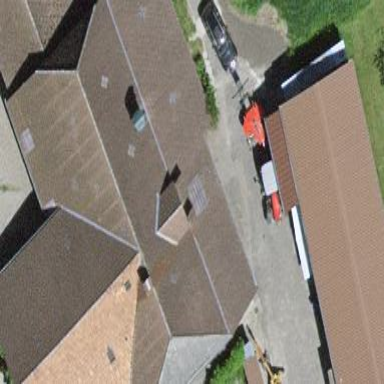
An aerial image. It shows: Farm building.